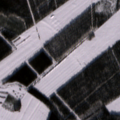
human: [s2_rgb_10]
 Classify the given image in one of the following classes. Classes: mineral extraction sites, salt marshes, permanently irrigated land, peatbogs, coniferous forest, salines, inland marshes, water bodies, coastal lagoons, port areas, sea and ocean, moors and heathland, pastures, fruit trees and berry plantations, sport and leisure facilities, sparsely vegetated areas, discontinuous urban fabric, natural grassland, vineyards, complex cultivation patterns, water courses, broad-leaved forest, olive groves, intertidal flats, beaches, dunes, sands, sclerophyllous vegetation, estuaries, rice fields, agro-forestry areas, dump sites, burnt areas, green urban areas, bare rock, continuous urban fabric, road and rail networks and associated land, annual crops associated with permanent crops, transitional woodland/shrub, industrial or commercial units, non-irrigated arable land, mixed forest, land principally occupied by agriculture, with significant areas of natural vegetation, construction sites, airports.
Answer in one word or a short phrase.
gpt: non-irrigated arable land, coniferous forest, mixed forest